Interaction volume radius: 5 \u00c5
Interaction volume height: 20 \u00c5
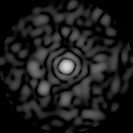
Disorder parameter: 0.8523